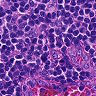
Metastatic tissue present: no